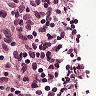
Metastatic tissue present: no